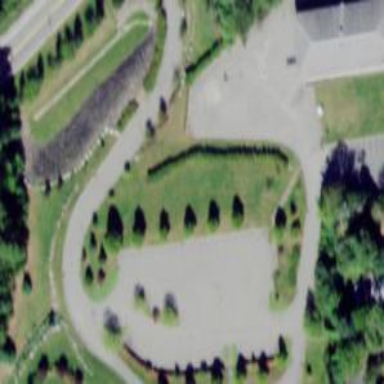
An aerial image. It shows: Asphalt schoolyard.